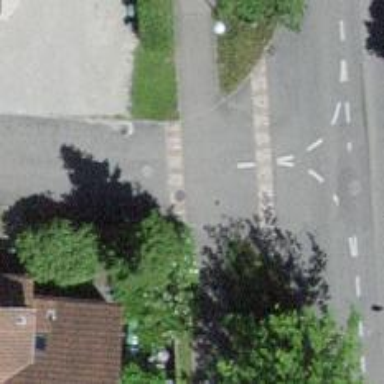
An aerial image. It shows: Unmarked crossing on the road.